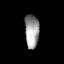
Tissue: prostate
Cell type: T cells
Senescence score: 0.6958
Nuclear area (px): 468
Mean DAPI intensity: 156.103